Interaction volume radius: 10 \u00c5
Interaction volume height: 10 \u00c5
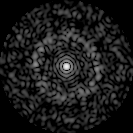
Disorder parameter: 0.8286